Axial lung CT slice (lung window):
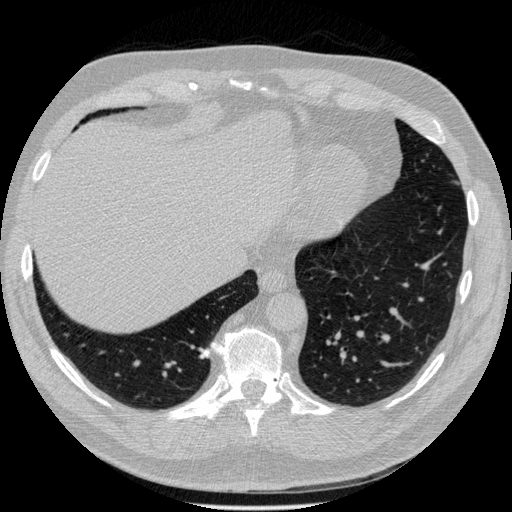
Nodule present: yes
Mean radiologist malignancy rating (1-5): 1.75